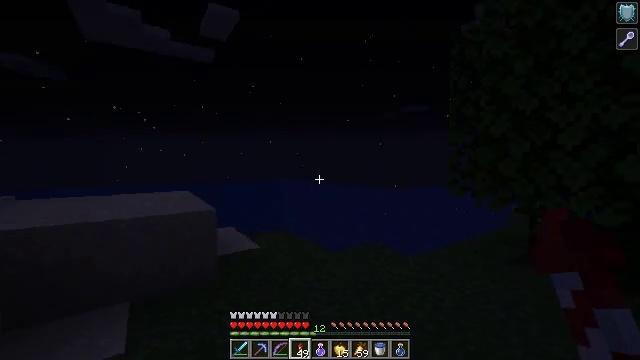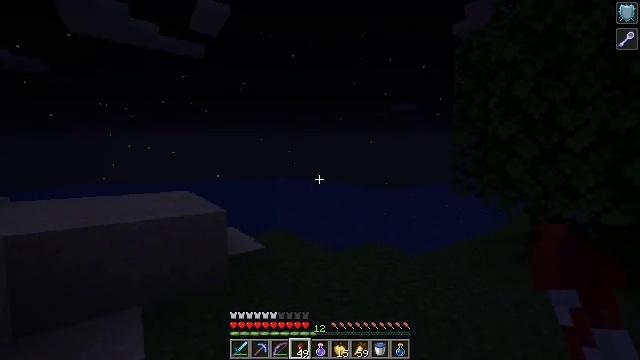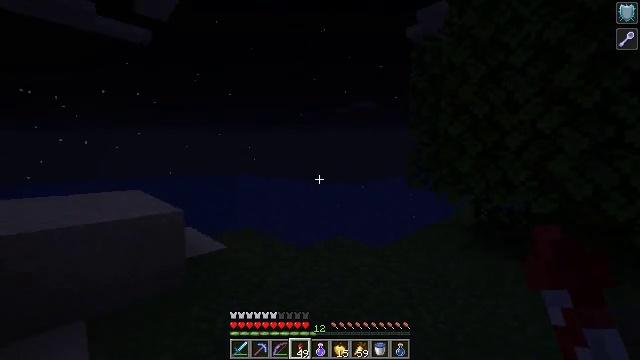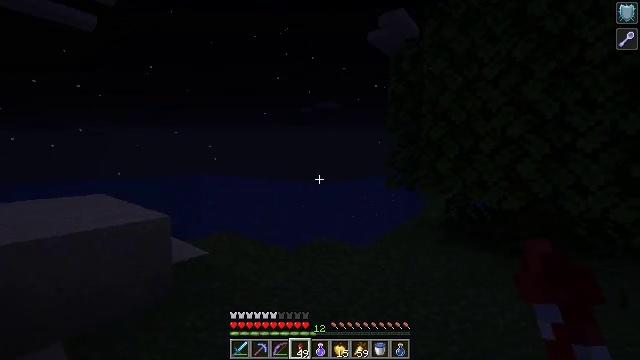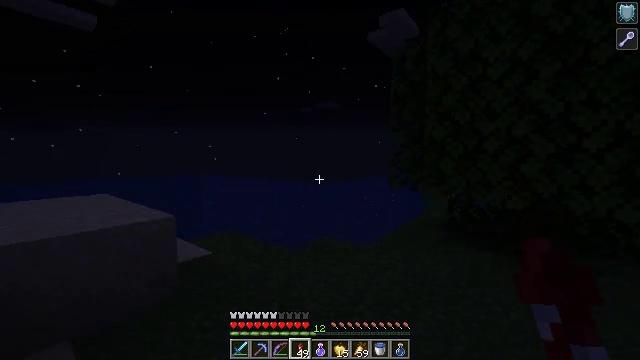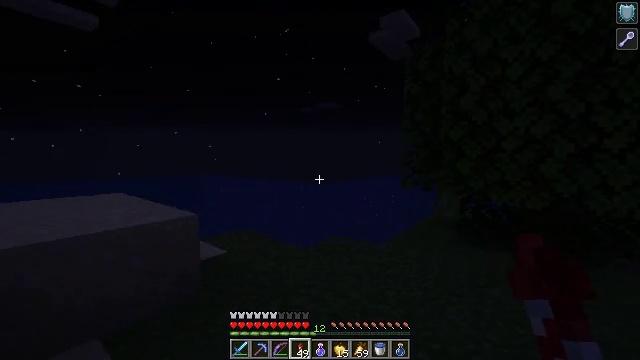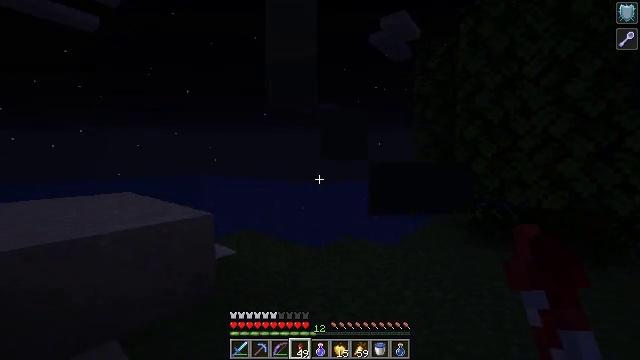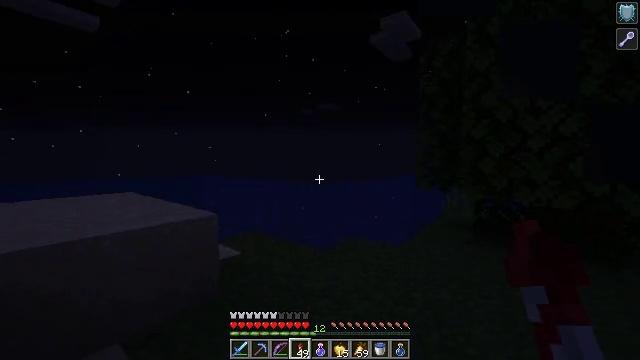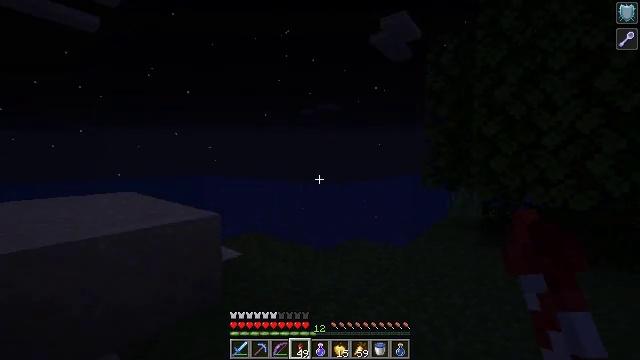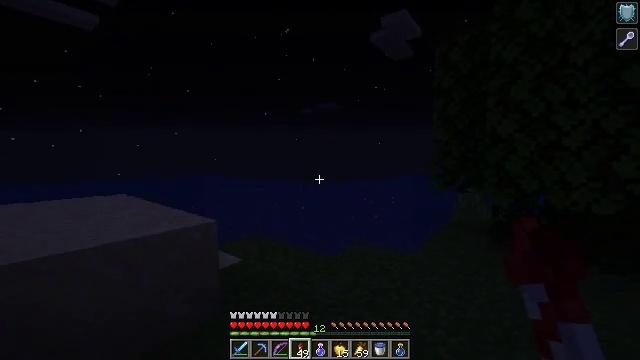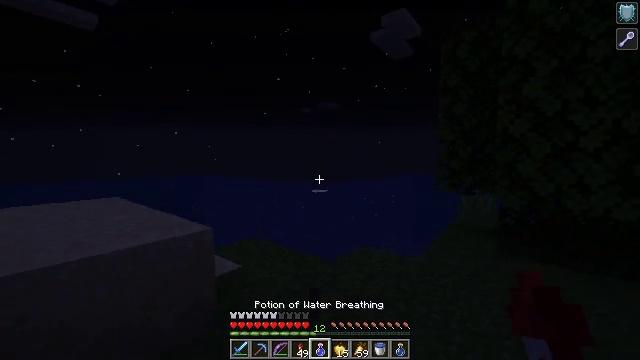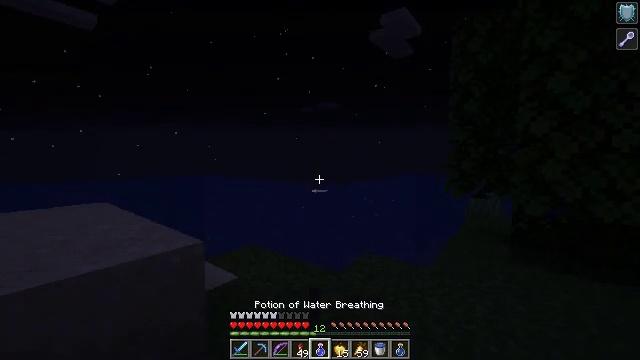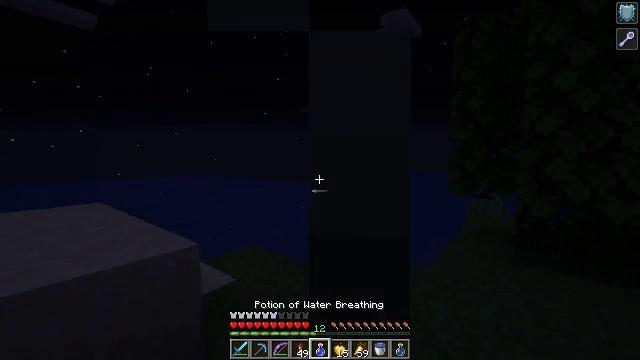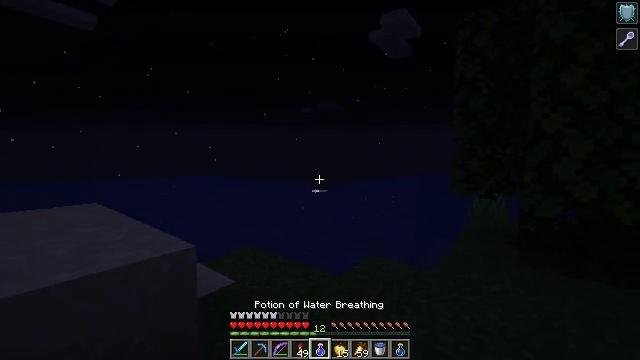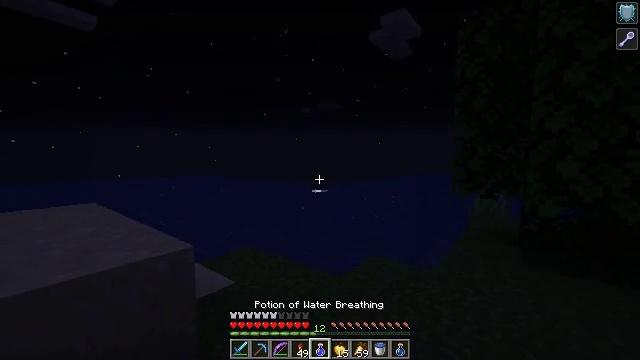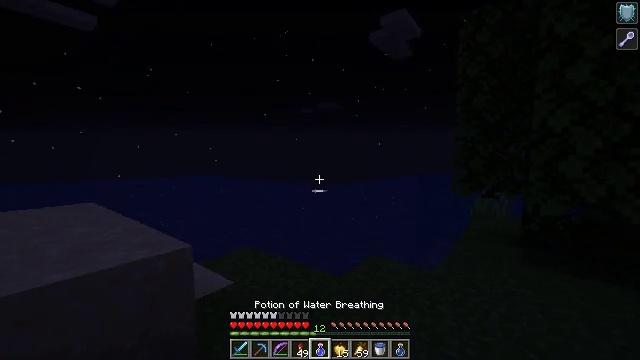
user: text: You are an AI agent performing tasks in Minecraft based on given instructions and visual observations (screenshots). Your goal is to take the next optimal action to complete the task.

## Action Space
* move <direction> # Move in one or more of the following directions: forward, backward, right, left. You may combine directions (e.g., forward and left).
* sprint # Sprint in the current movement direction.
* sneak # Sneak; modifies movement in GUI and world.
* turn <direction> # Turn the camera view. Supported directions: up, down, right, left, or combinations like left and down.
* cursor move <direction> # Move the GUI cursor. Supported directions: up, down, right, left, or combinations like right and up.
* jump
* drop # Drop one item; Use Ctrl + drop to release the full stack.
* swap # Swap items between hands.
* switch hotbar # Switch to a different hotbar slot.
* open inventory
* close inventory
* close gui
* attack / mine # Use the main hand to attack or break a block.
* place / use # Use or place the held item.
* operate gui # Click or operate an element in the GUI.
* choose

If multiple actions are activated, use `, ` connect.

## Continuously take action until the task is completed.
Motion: motion action
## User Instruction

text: Drop a potion.
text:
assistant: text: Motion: move left, turn right, attack / mine
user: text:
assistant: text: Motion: move left, turn right, attack / mine
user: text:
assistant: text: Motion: move left, turn right, attack / mine
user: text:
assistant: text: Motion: move left, attack / mine
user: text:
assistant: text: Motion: move left, attack / mine
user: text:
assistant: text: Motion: move forward and move left, attack / mine
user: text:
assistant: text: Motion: move forward, attack / mine
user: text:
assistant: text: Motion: move forward, attack / mine
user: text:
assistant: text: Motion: move forward, attack / mine
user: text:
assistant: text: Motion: move forward, attack / mine
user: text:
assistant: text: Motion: move forward, attack / mine
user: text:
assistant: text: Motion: attack / mine
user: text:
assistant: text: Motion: attack / mine
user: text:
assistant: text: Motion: attack / mine
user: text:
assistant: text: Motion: attack / mine
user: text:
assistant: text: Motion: attack / mine
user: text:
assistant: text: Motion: attack / mine
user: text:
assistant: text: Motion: turn left, attack / mine
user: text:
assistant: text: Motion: attack / mine
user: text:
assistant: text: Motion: attack / mine
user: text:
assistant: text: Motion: attack / mine
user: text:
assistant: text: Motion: attack / mine
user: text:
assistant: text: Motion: attack / mine
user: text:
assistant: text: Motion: turn left and up, attack / mine
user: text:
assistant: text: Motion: attack / mine
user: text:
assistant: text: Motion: attack / mine
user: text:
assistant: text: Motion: attack / mine
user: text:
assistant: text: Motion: attack / mine
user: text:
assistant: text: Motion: attack / mine
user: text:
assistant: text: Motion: turn down, attack / mine